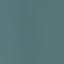
Land use / land cover class: SeaLake